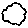
Label: cloud